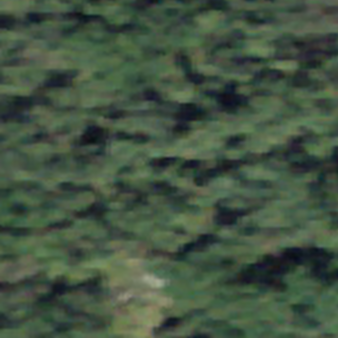
Label: other